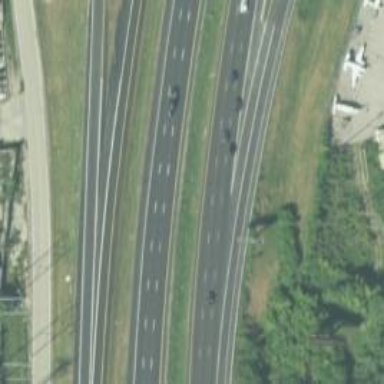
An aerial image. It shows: Motorway junction.